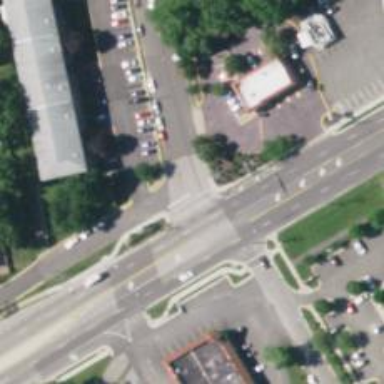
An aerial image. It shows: Road with stop sign.